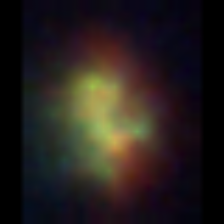
Taxon: Unknown_detritus
Group: Unknown